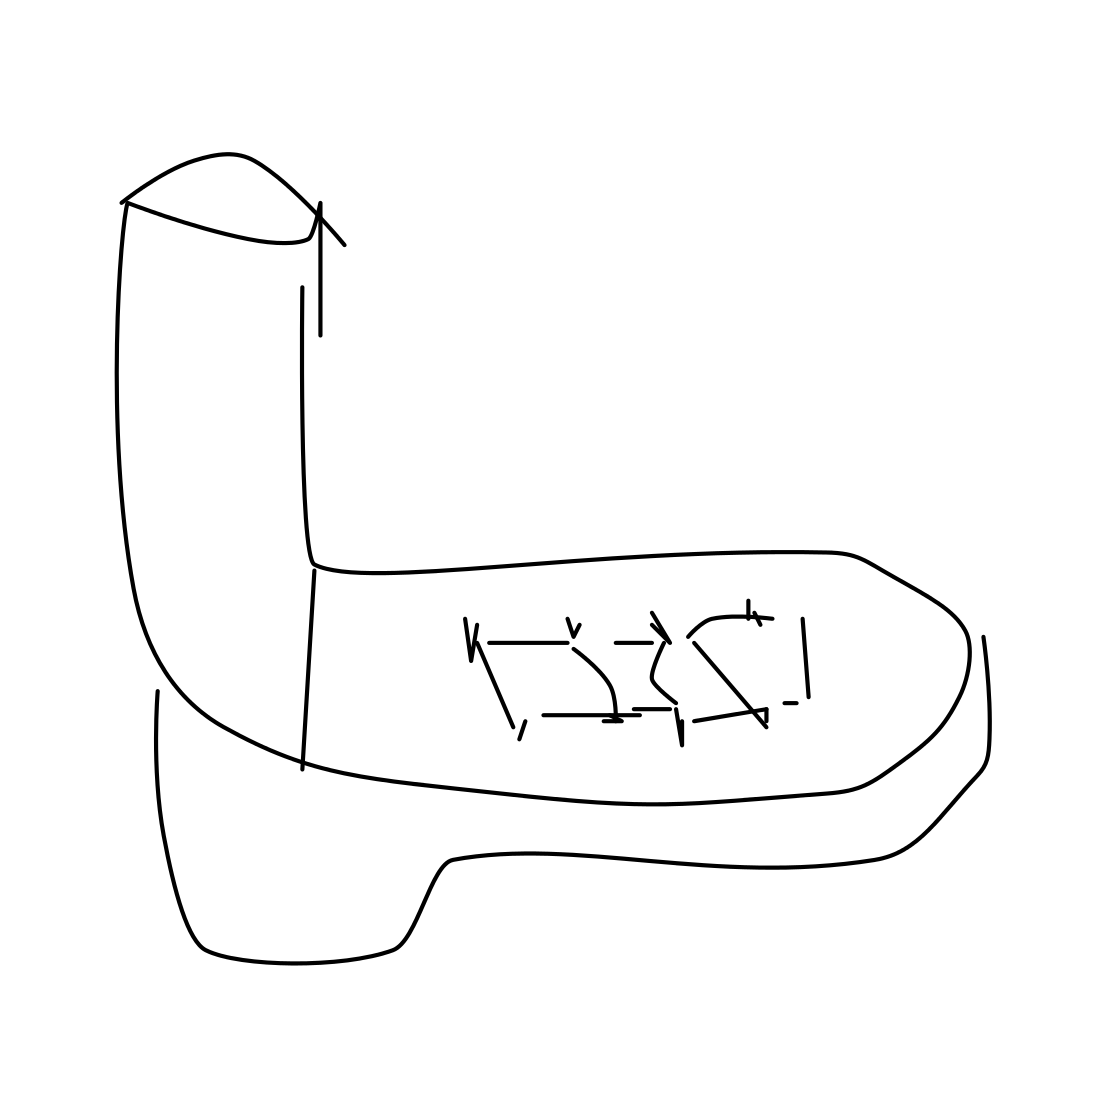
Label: shoe